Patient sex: M
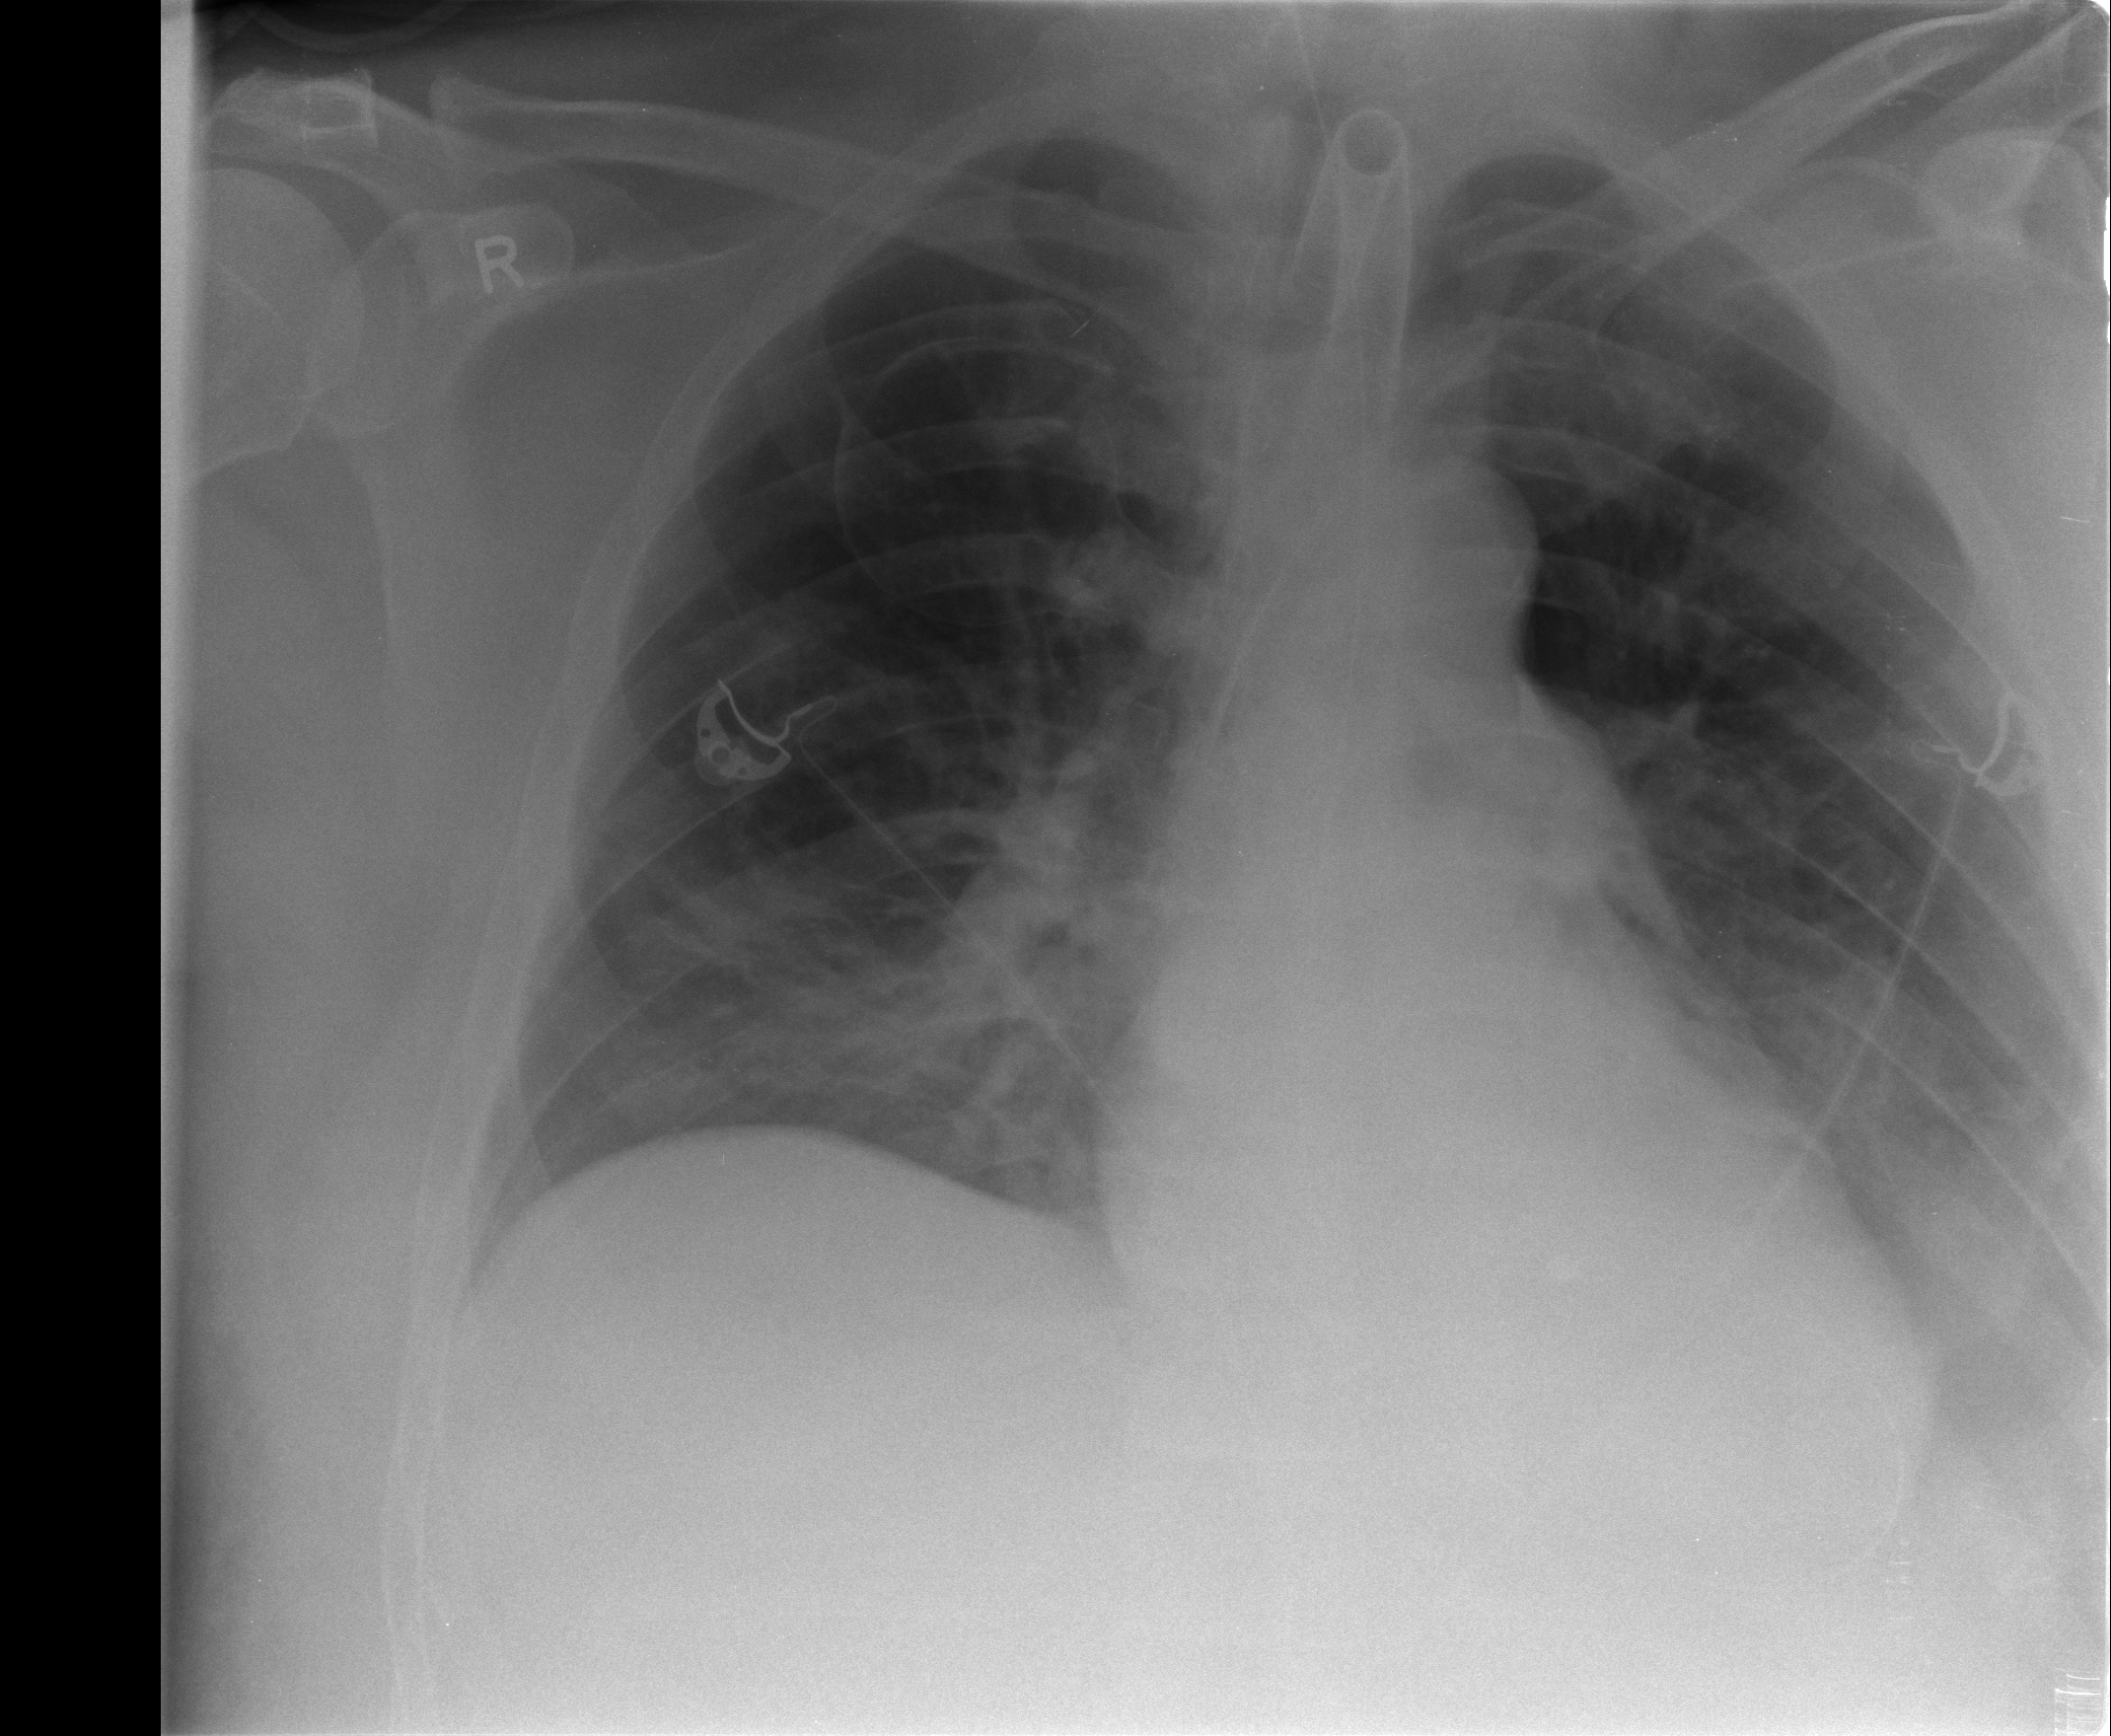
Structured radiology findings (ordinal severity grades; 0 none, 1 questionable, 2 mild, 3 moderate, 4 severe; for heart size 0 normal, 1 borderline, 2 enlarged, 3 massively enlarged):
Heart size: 1
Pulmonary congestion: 0
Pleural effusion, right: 0
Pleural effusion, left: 0
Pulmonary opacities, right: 2
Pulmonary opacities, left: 2
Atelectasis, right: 2
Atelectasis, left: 2